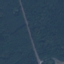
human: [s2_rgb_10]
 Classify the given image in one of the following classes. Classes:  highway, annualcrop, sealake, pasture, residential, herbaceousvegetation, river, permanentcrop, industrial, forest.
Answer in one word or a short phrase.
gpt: Highway